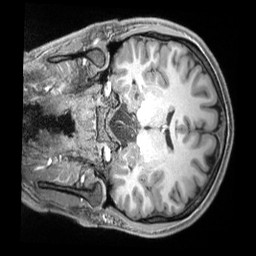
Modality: T1w
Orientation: coronal
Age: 26
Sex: male
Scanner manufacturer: siemens
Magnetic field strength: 3 T
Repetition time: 2.4 s
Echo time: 0.00226 s